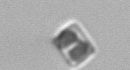
Label: Bacillariophyceae_morphotype1